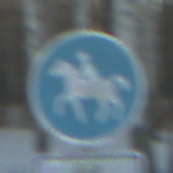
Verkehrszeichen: Reitweg
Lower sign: EinspurigeFahrzeugeFrei5
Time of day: SunriseSunset
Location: Outdoor (Nature)
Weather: Clear
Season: Winter
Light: Natural